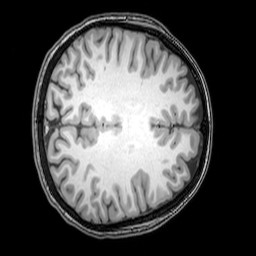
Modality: T1w
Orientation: axial
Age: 26
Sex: female
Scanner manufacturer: philips
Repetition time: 0.008199 s
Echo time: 0.00377 s